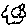
Label: flower